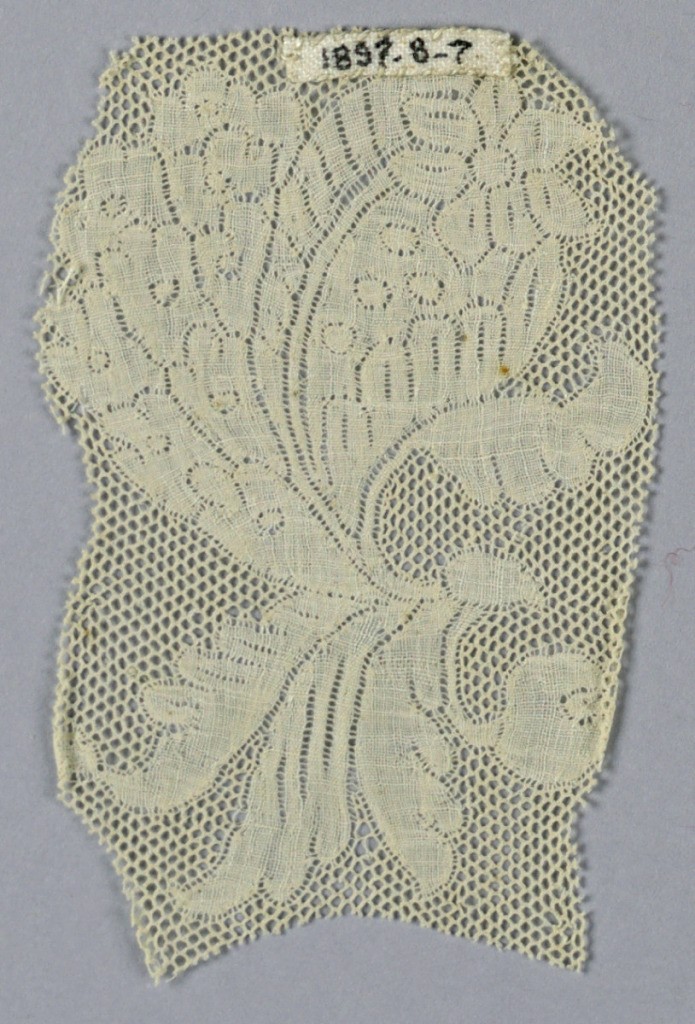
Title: Fragment
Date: late 18th century
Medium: linen Technique: bobbin lace
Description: Fragment of Valenciennes lace with large oval blossom or fruit with leaves and bud. Round mesh.